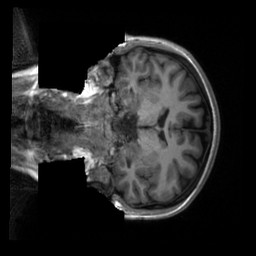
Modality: T1w
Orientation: coronal
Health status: healthy
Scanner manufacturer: siemens
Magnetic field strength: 3 T
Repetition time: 2.3 s
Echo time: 0.00207 s